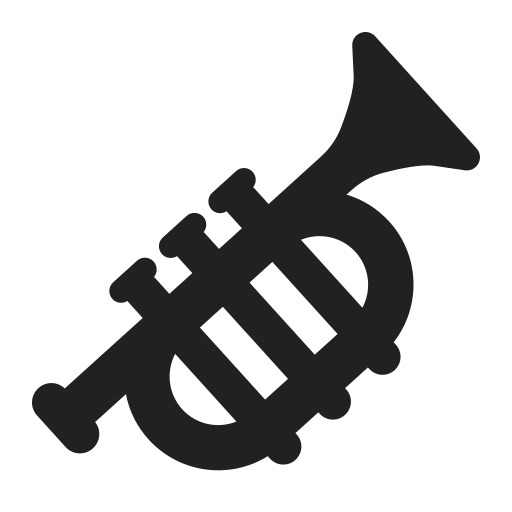
trumpet high contrast